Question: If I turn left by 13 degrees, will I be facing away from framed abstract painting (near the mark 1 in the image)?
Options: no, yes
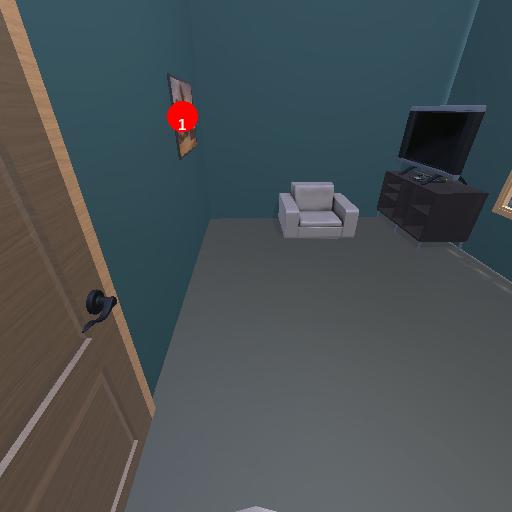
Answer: no